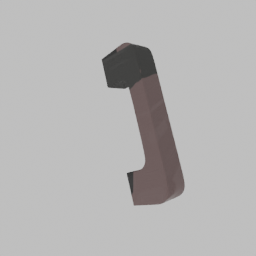
Label: mechanical